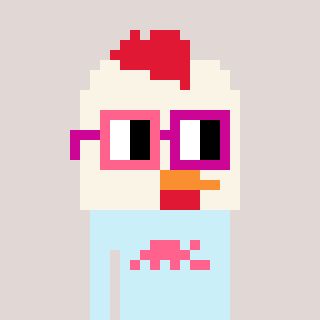
a pixel art character with square pink and red glasses, a chicken-shaped head and a cold-colored body on a warm background